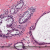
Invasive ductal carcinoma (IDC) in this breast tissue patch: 0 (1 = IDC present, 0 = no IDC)